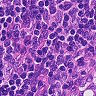
Metastatic tissue present: no